Question: I have a RESTful service which have being written using Node.js. If I open <URL> in the browser I will get the collection of links:
'''
[{"_id":"5597f5d3e9a768531c07468a","uri":"http://google.com","title":"google","__v":0,"tags":["one","two"]}]
'''
I need to get this collection from backbone application:
'''
(function () {
var Link = Backbone.Model.extend({});
var LinkCollection = Backbone.Collection.extend({
model: Link,
url: 'http://localhost:5000/links'
});
var links = new LinkCollection();
links.fetch();
console.log(links);
console.log(links.length);
})();
'''
Here is a console:

I can see my object the right side of the console ('c3.attributes'). But why the length of collection is zero? And how can I get this object?
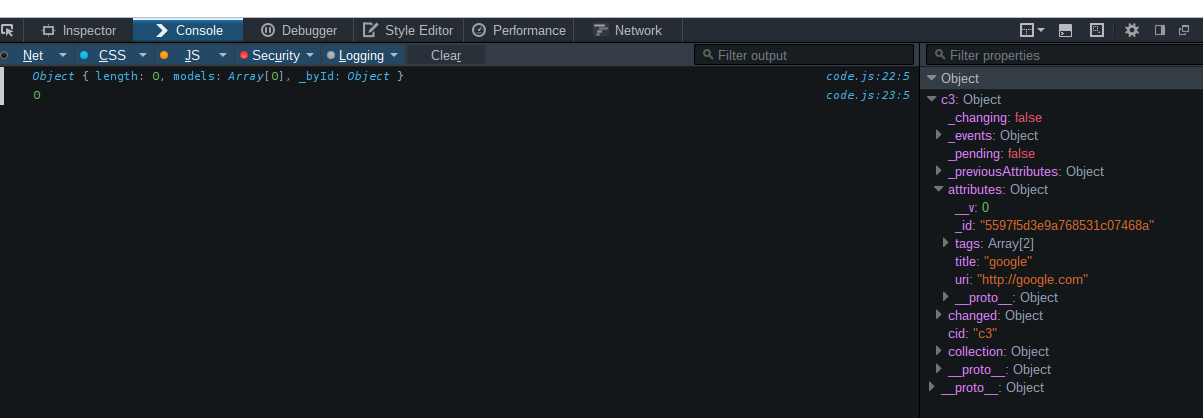
Answer: Classic backbone issue.
Try this:
'''
links.fetch({
success:function(response) {
//here are your results
}
});
'''
Edit: Also I think a collection return a promise so an alternative solution could be:
'''
links.fetch().then(function(response) {
});
'''
haven't use it myself but I think it should work. Hope it helps.